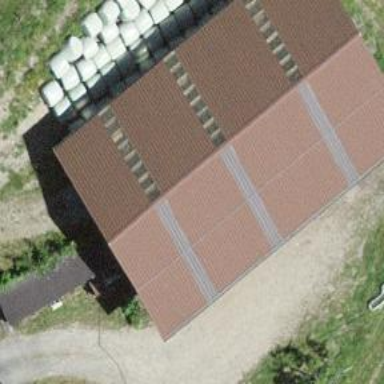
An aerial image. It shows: Farm building.